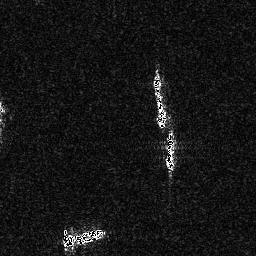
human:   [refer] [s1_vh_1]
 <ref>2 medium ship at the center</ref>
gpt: <box>[[58, 27, 64, 49, 0]], [[64, 50, 68, 67, 0]]</box>